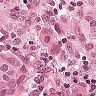
Metastatic tissue present: yes